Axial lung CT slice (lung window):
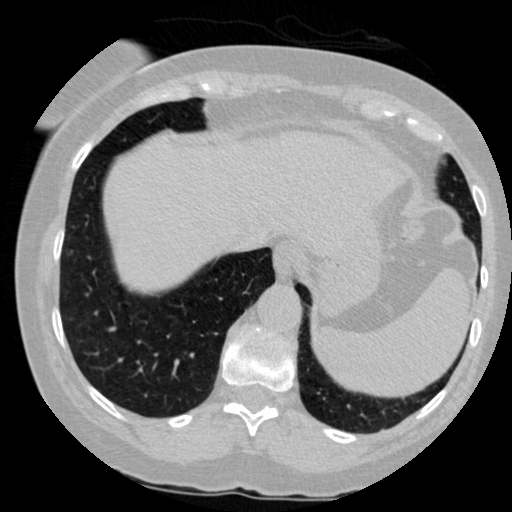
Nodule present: no